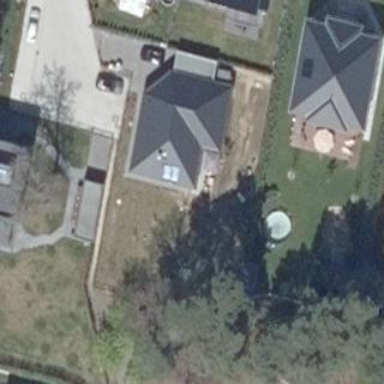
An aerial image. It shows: Detached building with hipped roof.